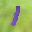
Label: 1